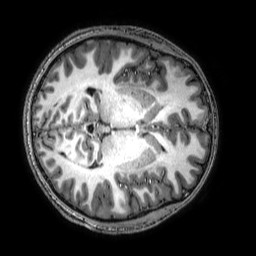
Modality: T1w
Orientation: axial
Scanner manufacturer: philips
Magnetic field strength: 3 T
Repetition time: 0.008 s
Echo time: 0.003565 s